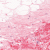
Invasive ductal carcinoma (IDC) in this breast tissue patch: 0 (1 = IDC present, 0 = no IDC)